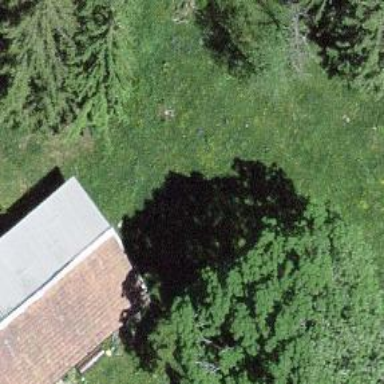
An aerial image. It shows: Cabin.